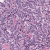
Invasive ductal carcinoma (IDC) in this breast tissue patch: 1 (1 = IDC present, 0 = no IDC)